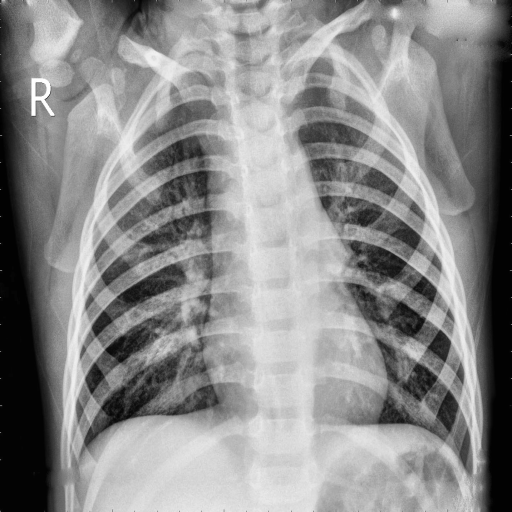
Finding: NORMAL